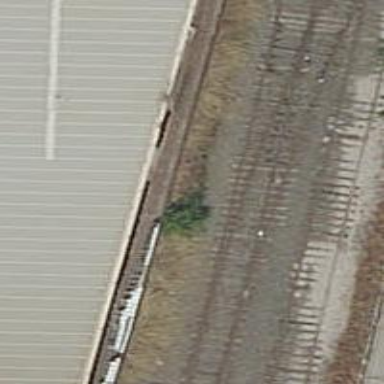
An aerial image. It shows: Rail spur service.